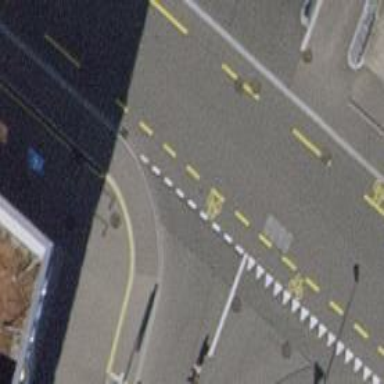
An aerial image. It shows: Unclassified road with asphalt surface and designated cycle lane.